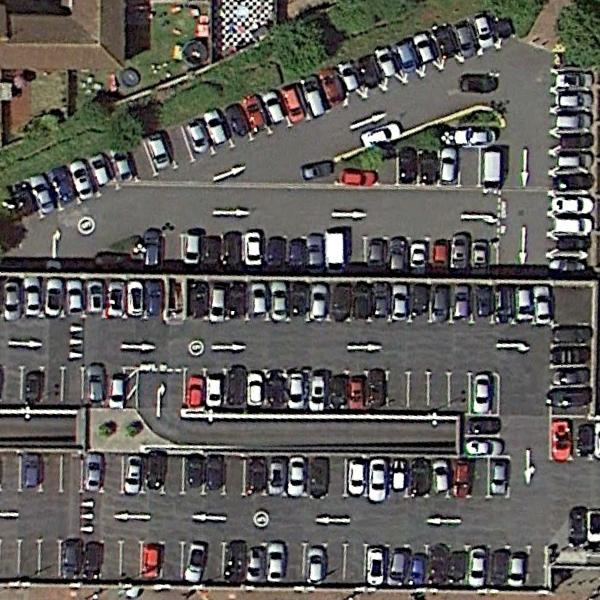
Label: Parking